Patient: sex M, age 55
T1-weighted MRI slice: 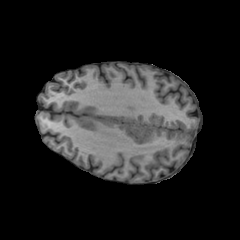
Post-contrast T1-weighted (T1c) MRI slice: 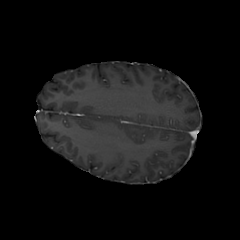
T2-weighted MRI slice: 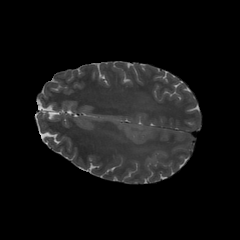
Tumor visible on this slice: yes
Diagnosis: Astrocytoma, IDH-wildtype
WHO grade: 2